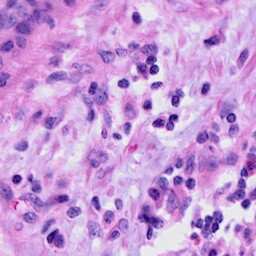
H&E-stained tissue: Cervix